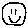
Label: smiley face